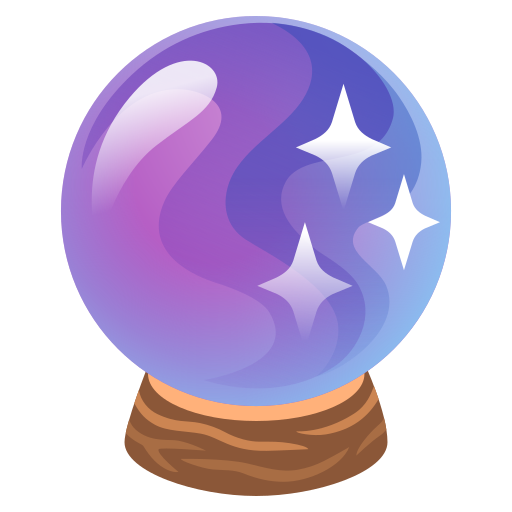
Emoji: 🔮